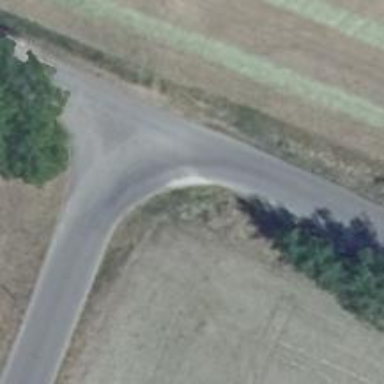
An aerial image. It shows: Tertiary road.